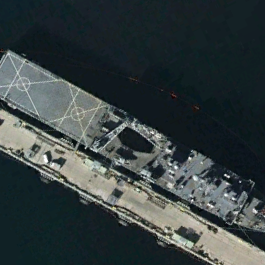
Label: combat